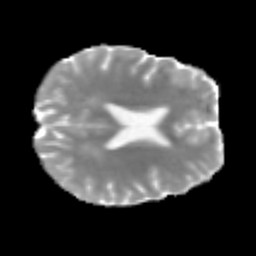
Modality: MD
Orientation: axial
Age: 21
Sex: female
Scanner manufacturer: siemens
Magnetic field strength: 3 T
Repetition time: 2.3 s
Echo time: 0.085 s